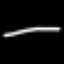
Label: line